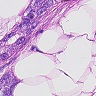
Metastatic tissue present: yes